Interaction volume radius: 5 \u00c5
Interaction volume height: 15 \u00c5
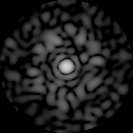
Disorder parameter: 0.8253